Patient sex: M
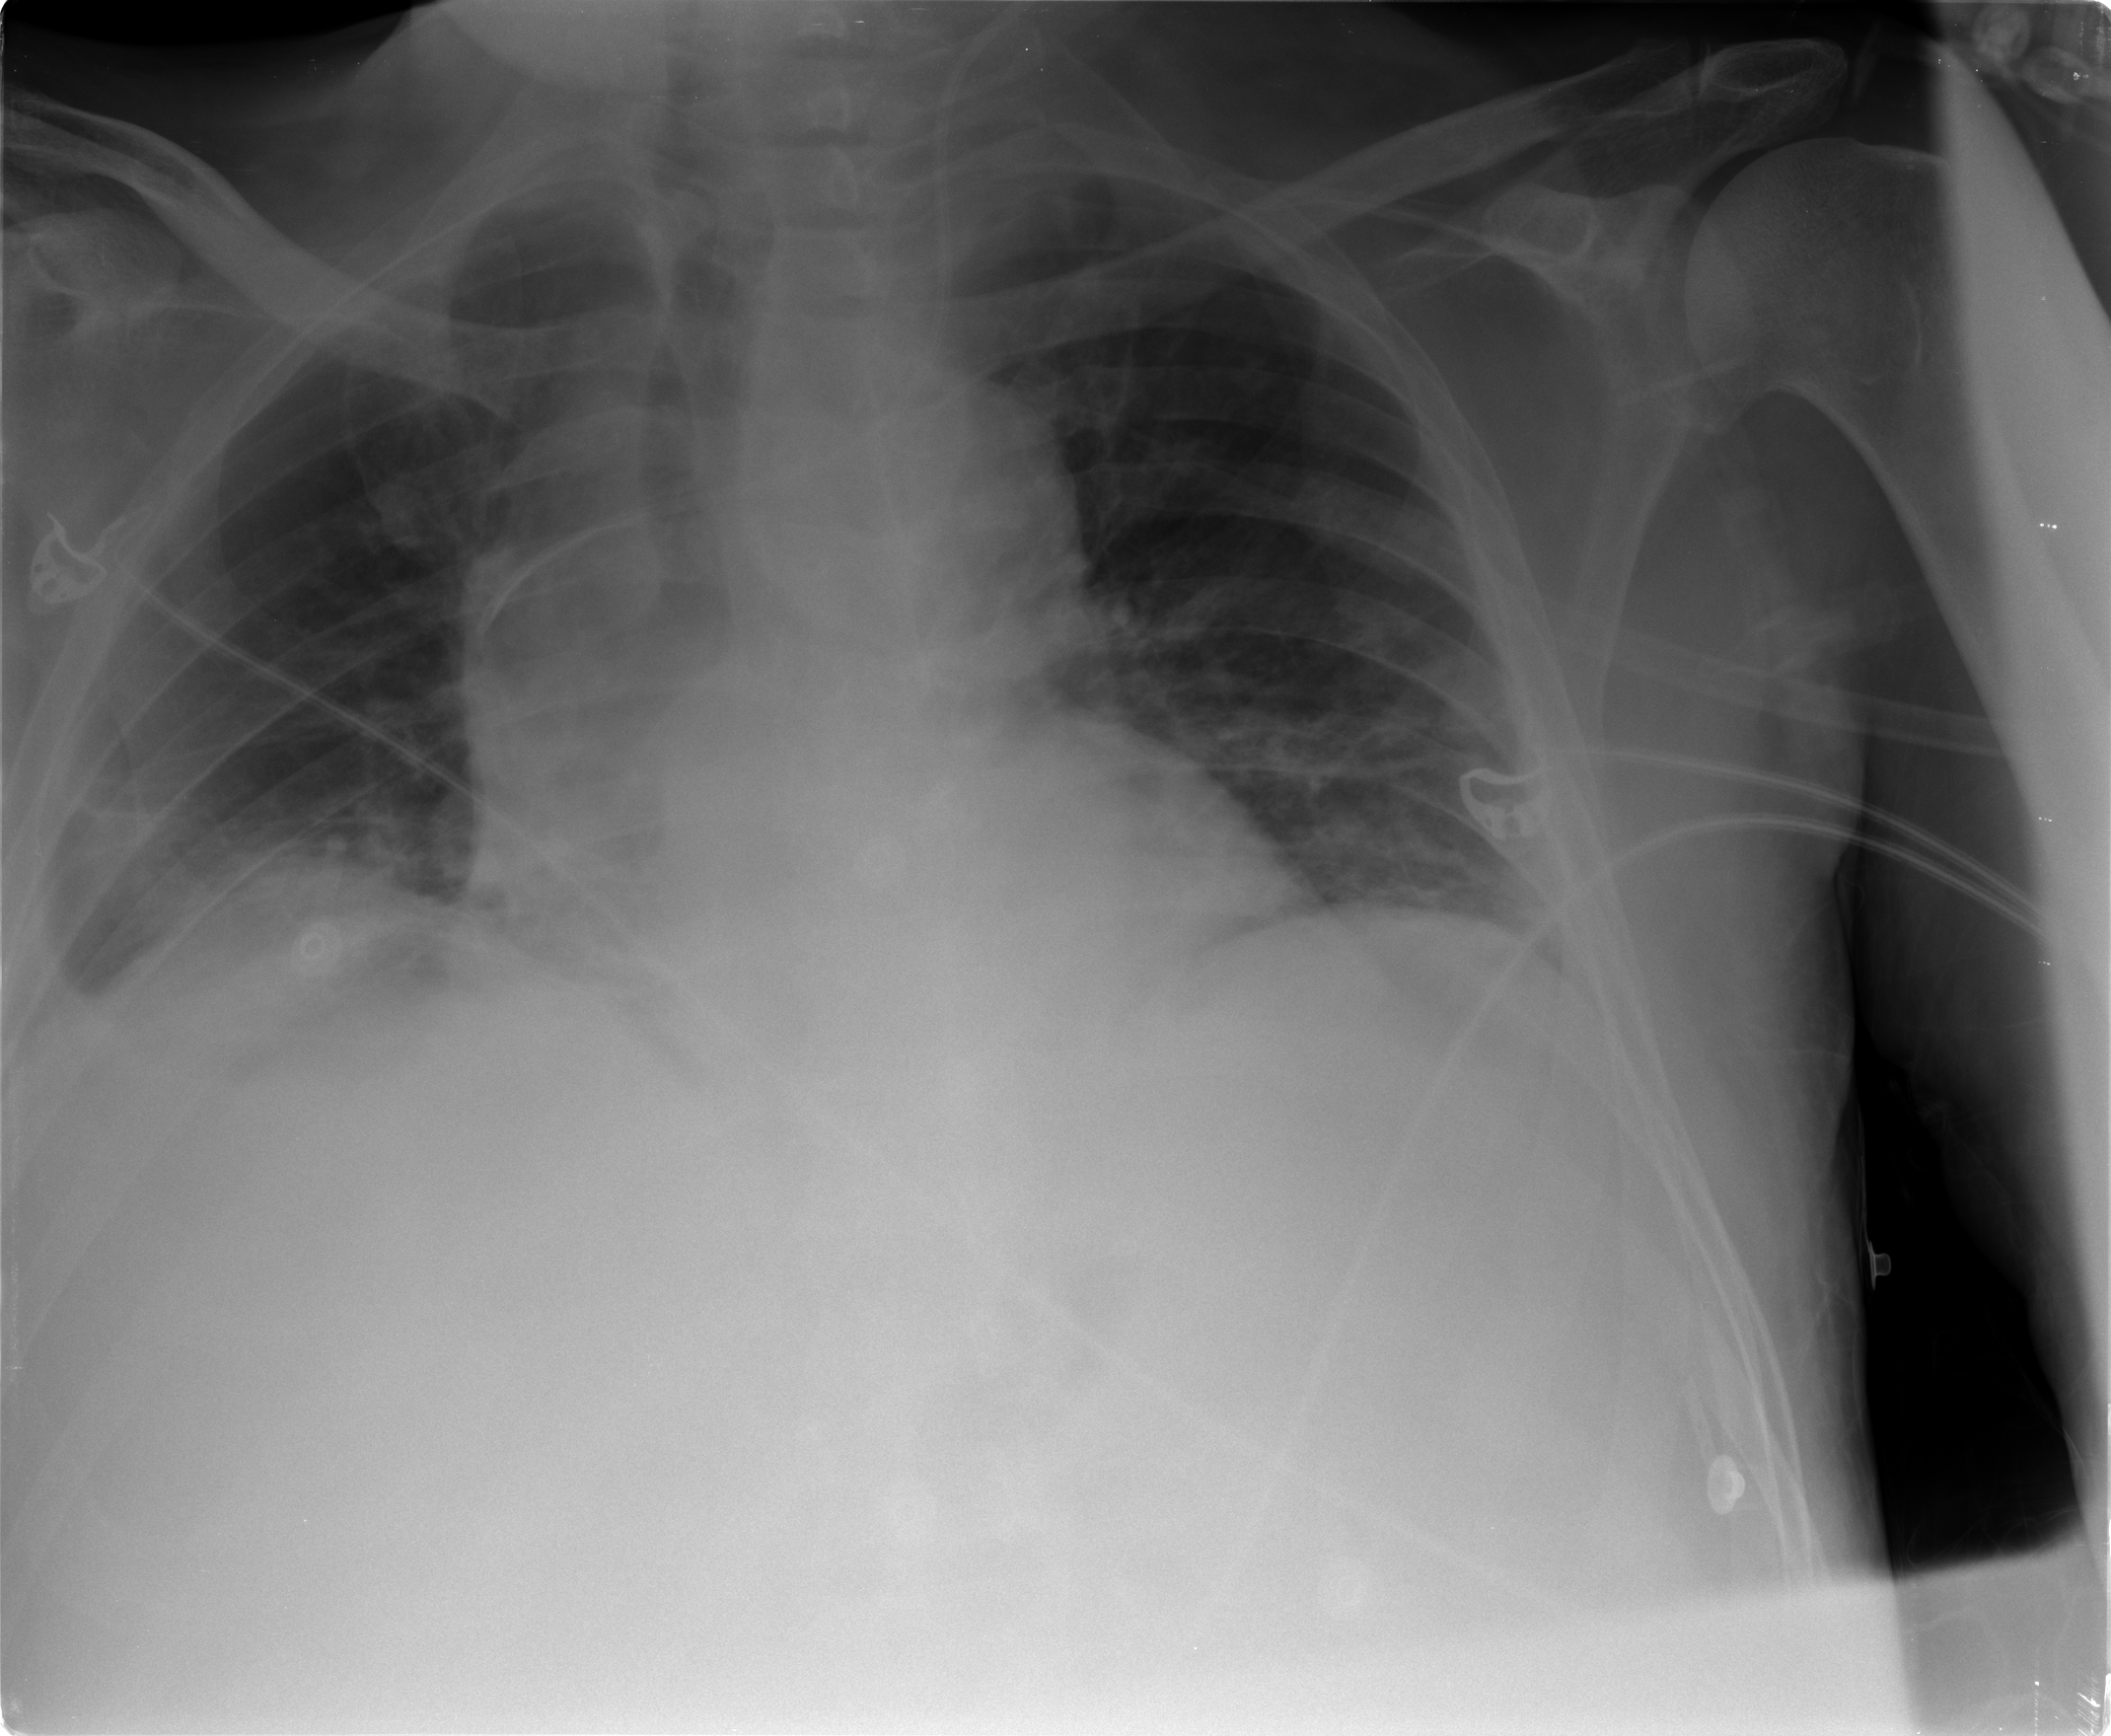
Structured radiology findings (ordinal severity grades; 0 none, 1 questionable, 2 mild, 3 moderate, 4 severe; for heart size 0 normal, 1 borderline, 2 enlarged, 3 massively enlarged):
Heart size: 0
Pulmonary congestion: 0
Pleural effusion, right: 2
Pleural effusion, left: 0
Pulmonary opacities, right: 0
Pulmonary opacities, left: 0
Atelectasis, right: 2
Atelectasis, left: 0